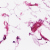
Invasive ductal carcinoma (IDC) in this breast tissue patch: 0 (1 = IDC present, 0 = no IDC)